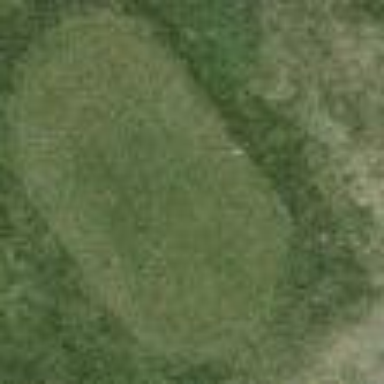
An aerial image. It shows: Grassy area designated as golf tee.